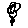
Label: flower